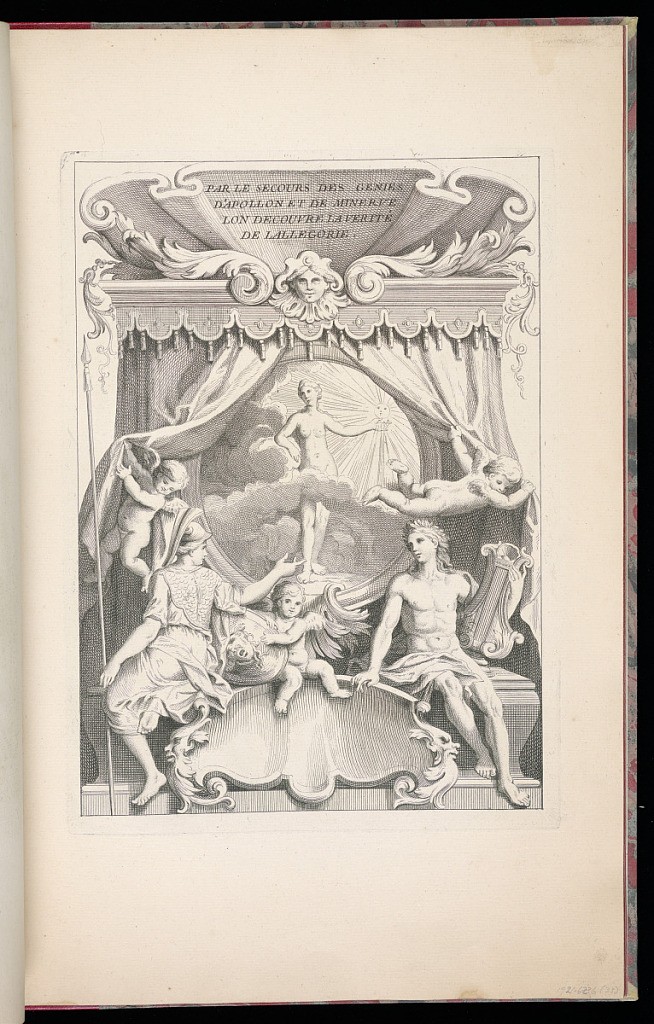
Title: Allegorical Scene with Minerva and Apollo
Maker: Jacques Fouquet, French, active 1685 – 1704
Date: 1707–44
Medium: Etching on laid paper
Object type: Print
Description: An allegorical print depicting two winged putti pulling aside drapery to reveal roundel with a female nude figure standing amongst clouds, gesturing to the sun. Below, flanking the roundel are the figures of Minerva, Apollo, and a winged putto sitting on a cartouche framed by two mascarons within acanthus leaf ornament. Text is lettered above the scene within a shell-like motif, decorated with a mascaron and acanthus leaf scrolls and fleurons.